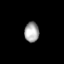
Tissue: skin
Cell type: T cells
Senescence score: 0.7491
Nuclear area (px): 284
Mean DAPI intensity: 165.613